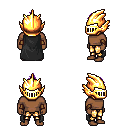
a pixel art fantasy rpg character, male body template, human, dark skin, black cape, gold greaves, purple mohawk hairstyle, gold helm, leather bracers, four views (front, back, left, right), 2x2 character sprite sheet, small pixel art, hard edges, no anti-aliasing